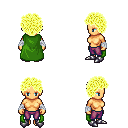
a pixel art fantasy rpg character, female body template, human, tanned skin, green cape, magenta pants, gold curly afro hairstyle, white cloth bandages, metal boots, four views (front, back, left, right), 2x2 character sprite sheet, small pixel art, hard edges, no anti-aliasing